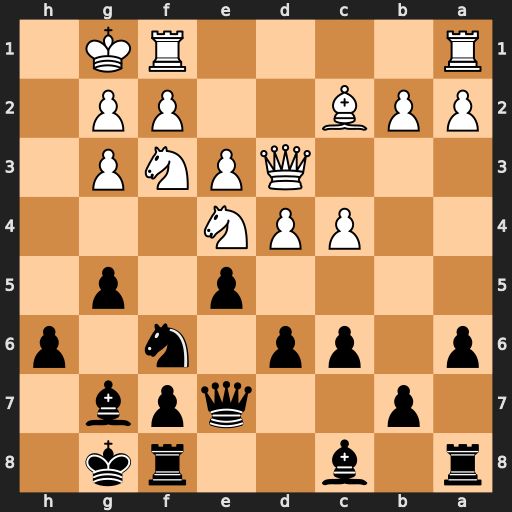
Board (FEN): r1b2rk1/1p2qpb1/p1pp1n1p/4p1p1/2PPN3/3QPNP1/PPB2PP1/R4RK1
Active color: b
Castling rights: -
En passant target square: -
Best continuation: Nxe4 Qxe4 f5